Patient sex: M
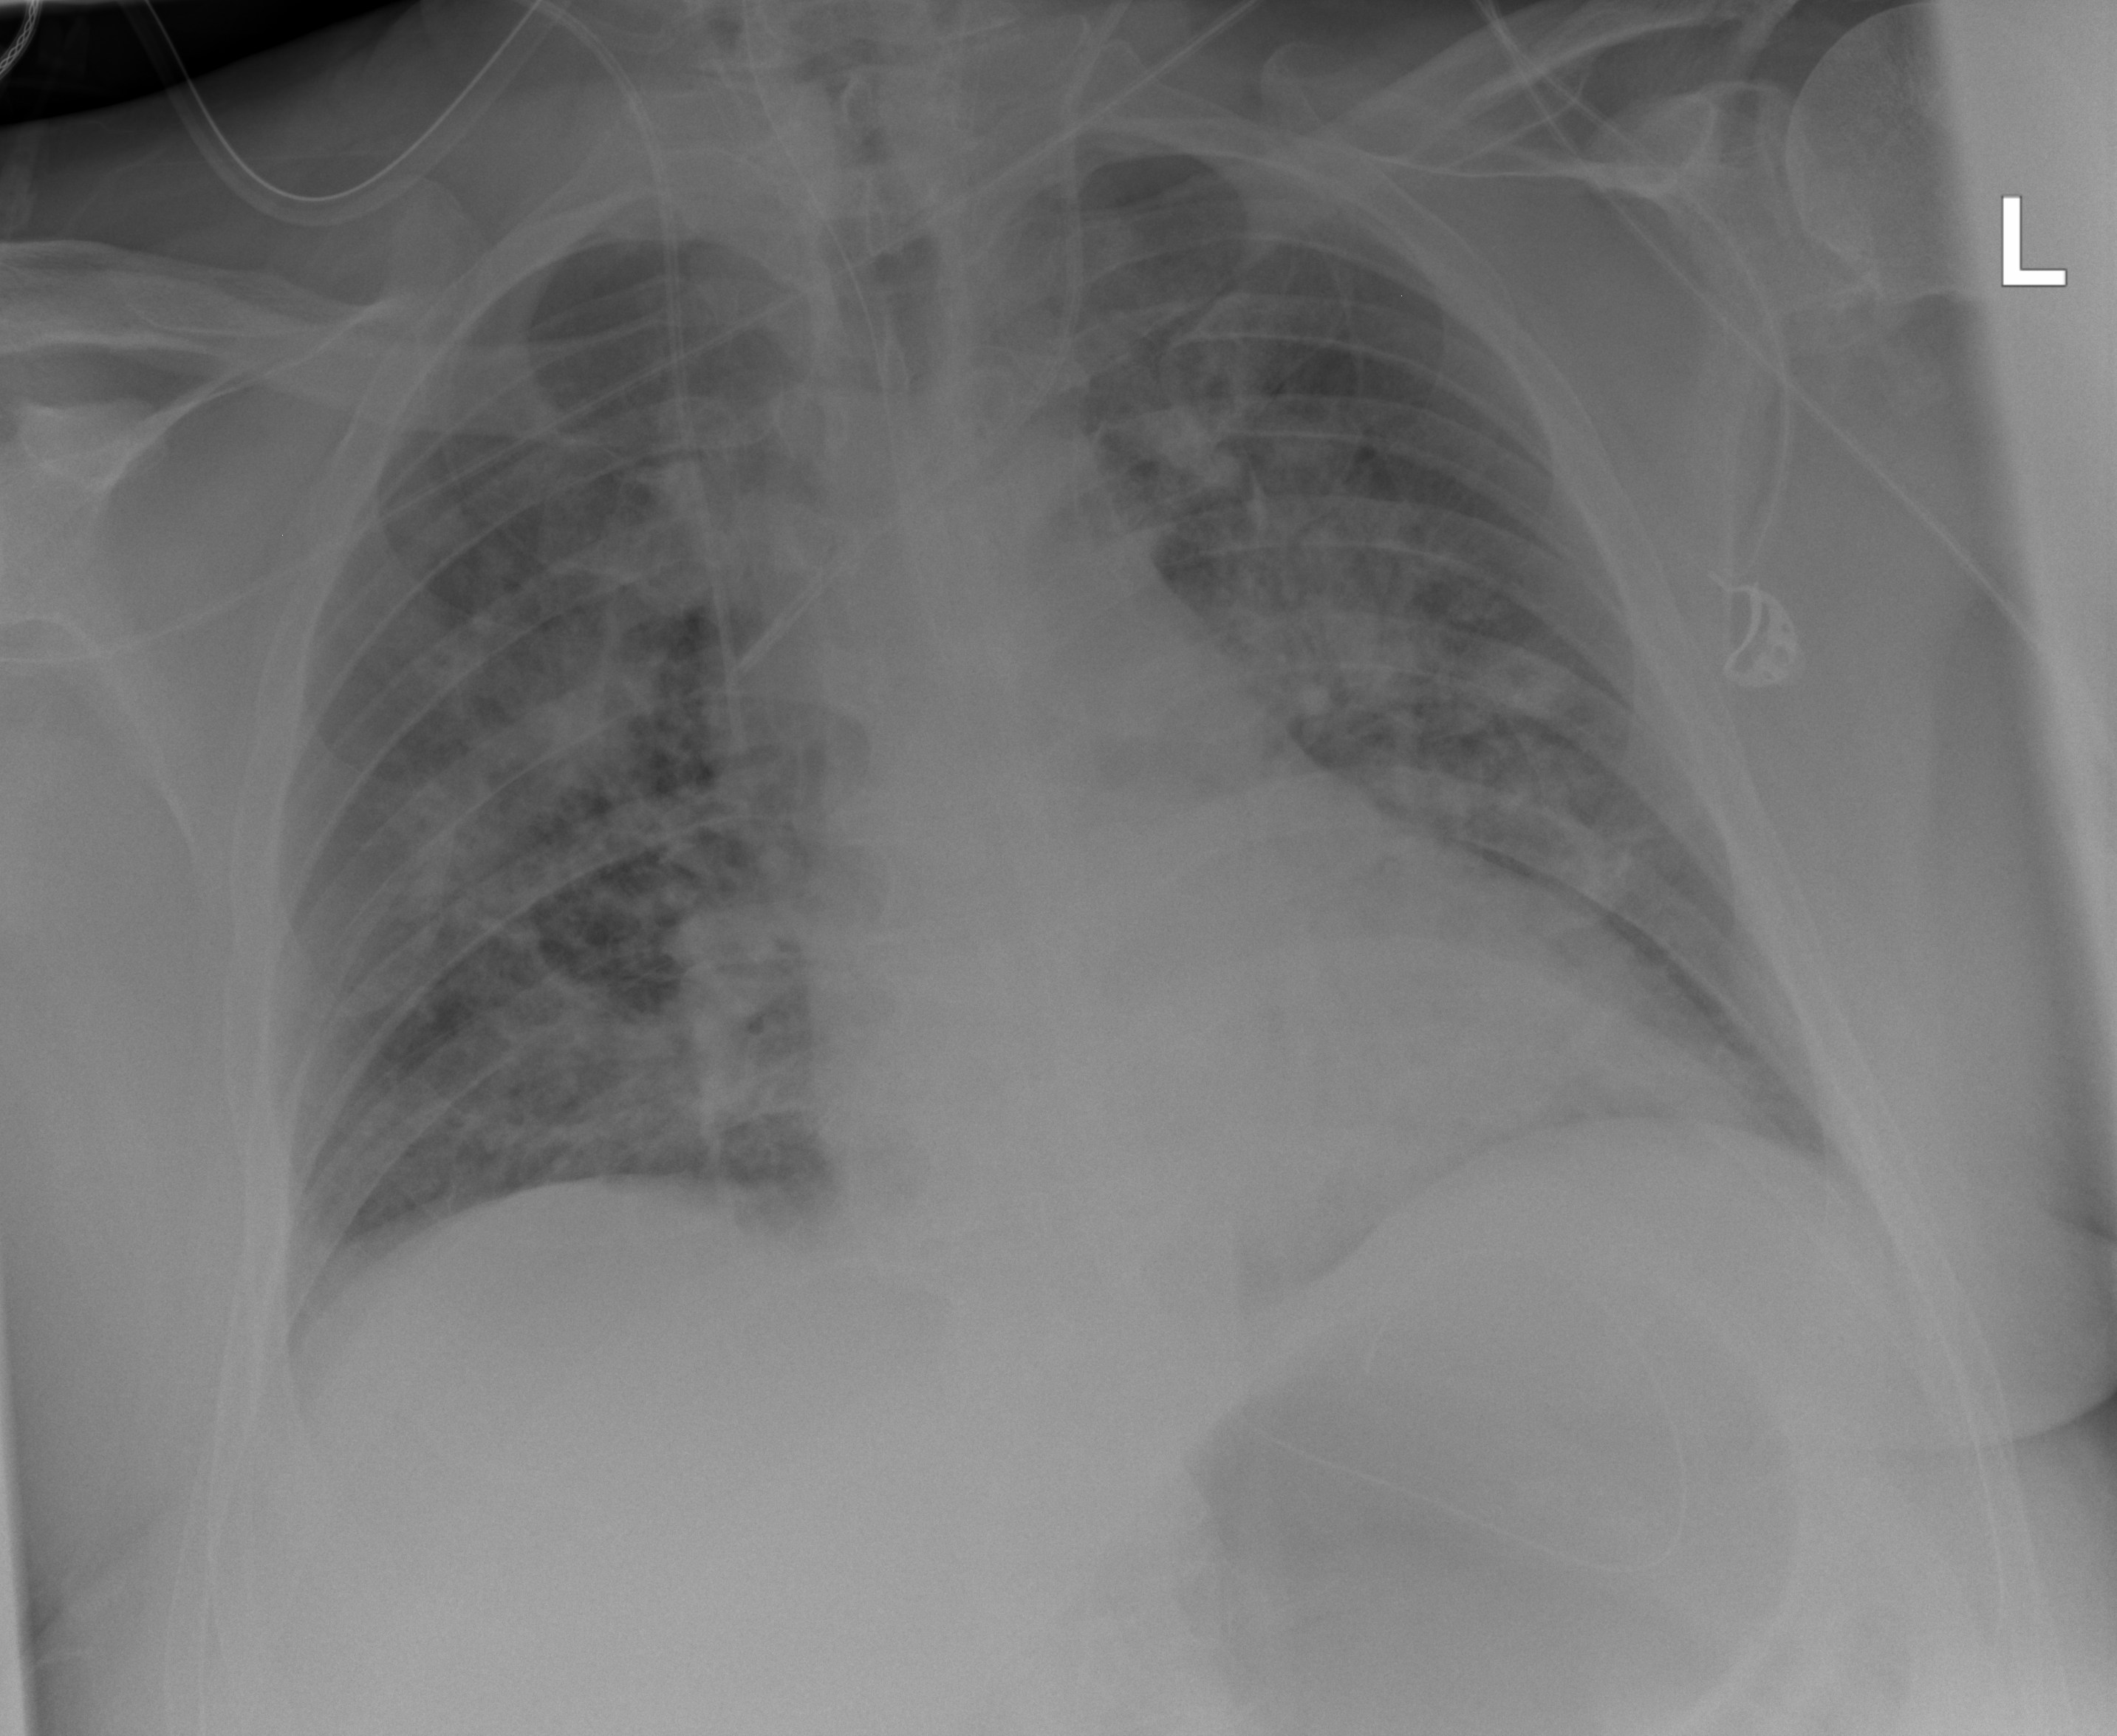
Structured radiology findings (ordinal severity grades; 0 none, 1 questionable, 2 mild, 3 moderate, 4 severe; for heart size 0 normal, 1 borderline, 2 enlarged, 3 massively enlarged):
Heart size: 2
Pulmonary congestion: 2
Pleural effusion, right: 0
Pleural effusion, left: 0
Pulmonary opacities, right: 3
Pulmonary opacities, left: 3
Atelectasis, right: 2
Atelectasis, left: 2